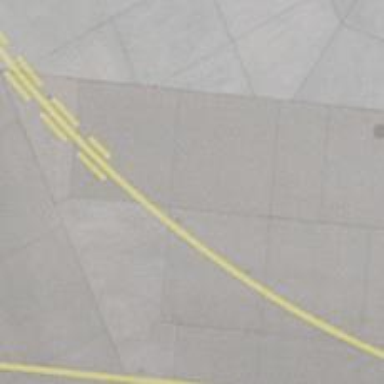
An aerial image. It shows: Image of taxiway at airport.